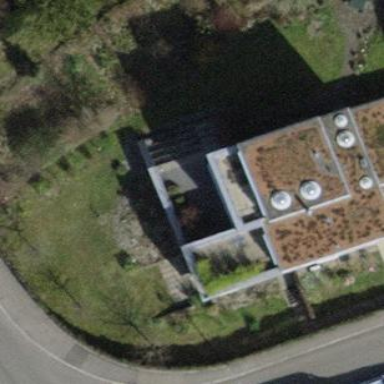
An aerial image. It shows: Balcony as part of building.